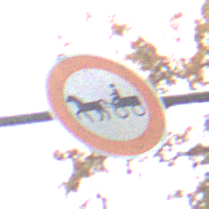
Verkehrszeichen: VerbotGespannfuhrwerke
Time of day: Midday
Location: Outdoor (Nature)
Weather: Overcast
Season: Autumn
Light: Natural